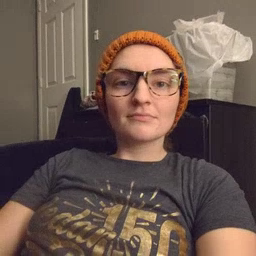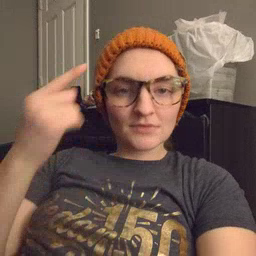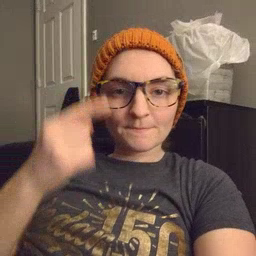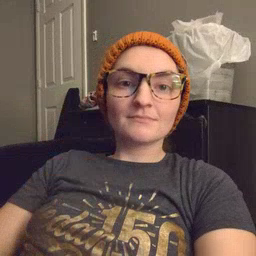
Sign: think